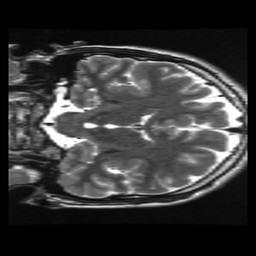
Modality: T2w
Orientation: coronal
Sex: male
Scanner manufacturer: ge
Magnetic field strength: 3 T
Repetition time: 5 s
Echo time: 0.101 s